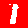
Digit: 1